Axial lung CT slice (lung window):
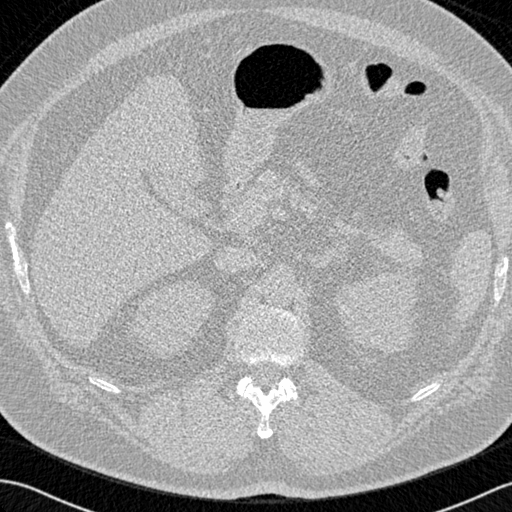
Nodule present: no